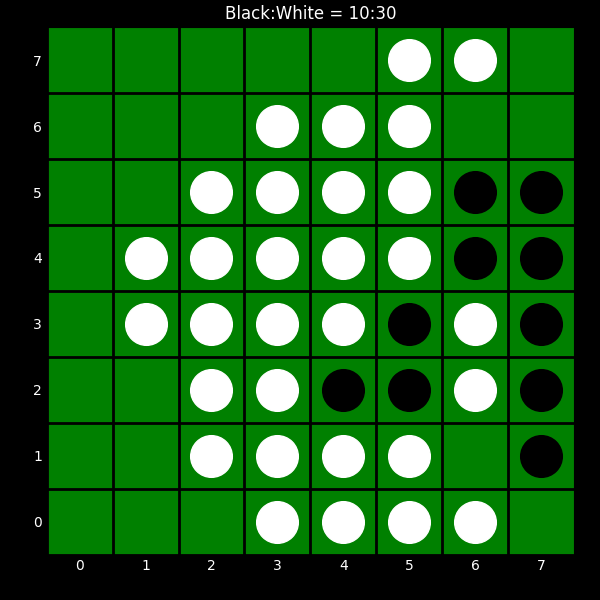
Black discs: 10
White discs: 30